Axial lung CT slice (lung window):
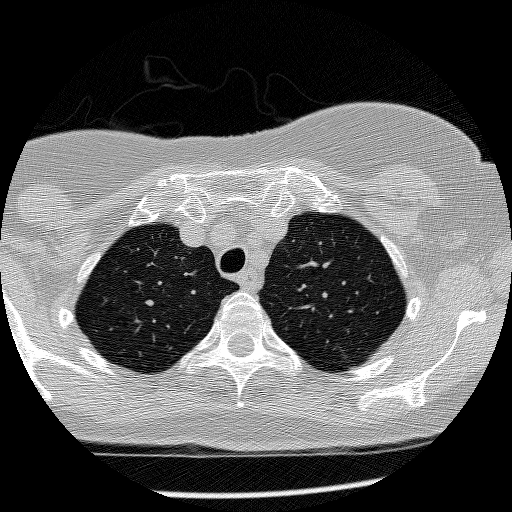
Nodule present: no